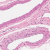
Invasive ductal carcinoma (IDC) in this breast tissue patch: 0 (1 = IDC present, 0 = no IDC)